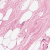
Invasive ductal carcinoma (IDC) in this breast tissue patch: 0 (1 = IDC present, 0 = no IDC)